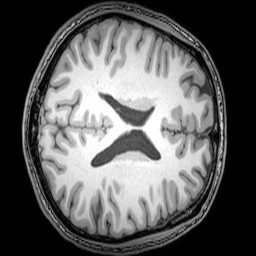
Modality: T1w
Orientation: axial
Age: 22
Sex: male
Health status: healthy
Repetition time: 0.081 s
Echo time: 0.037 s